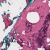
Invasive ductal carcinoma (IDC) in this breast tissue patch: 0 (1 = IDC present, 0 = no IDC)